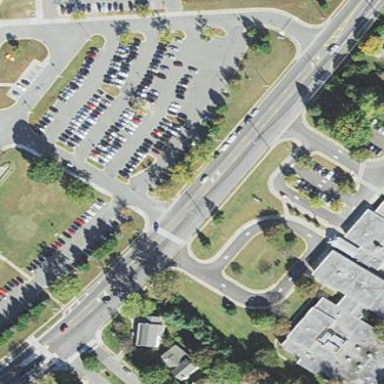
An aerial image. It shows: Parking area with asphalt surface.